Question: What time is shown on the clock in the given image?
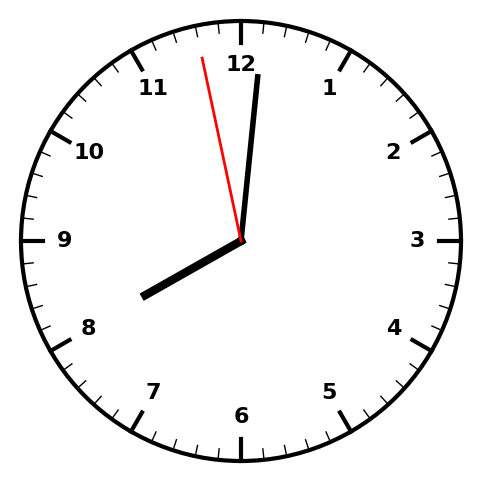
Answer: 08:00:58